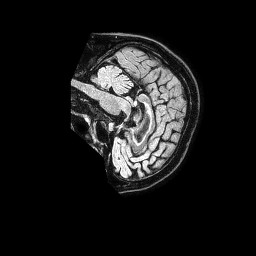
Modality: FLAIR
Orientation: sagittal
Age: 57
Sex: male
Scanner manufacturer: philips
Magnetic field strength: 1.5 T
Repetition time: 4.8 s
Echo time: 0.3 s